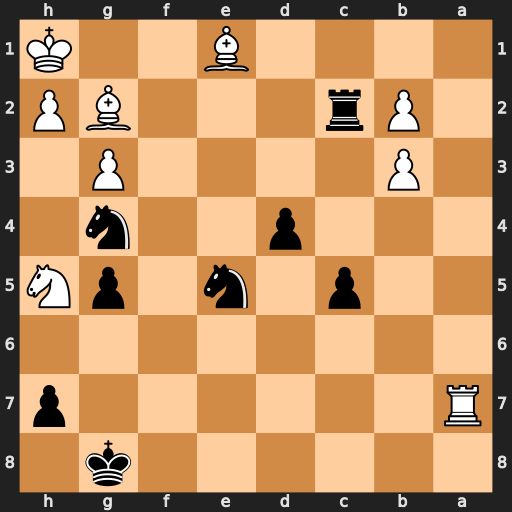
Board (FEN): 6k1/R6p/8/2p1n1pN/3p2n1/1P4P1/1Pr3BP/4B2K
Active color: b
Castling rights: -
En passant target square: -
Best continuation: Rc1 Bd5+ Kf8